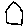
Label: hexagon